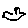
Label: bird